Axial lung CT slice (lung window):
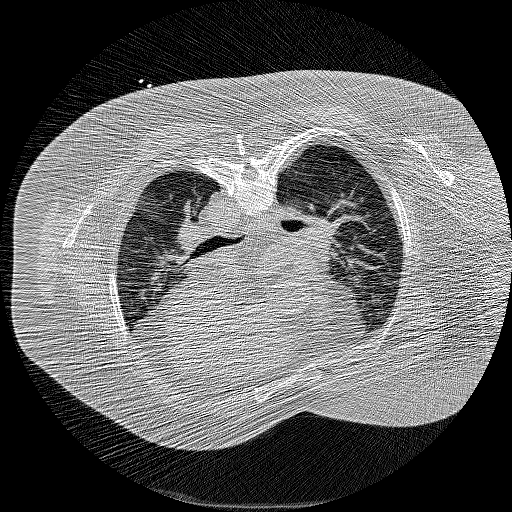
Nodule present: no